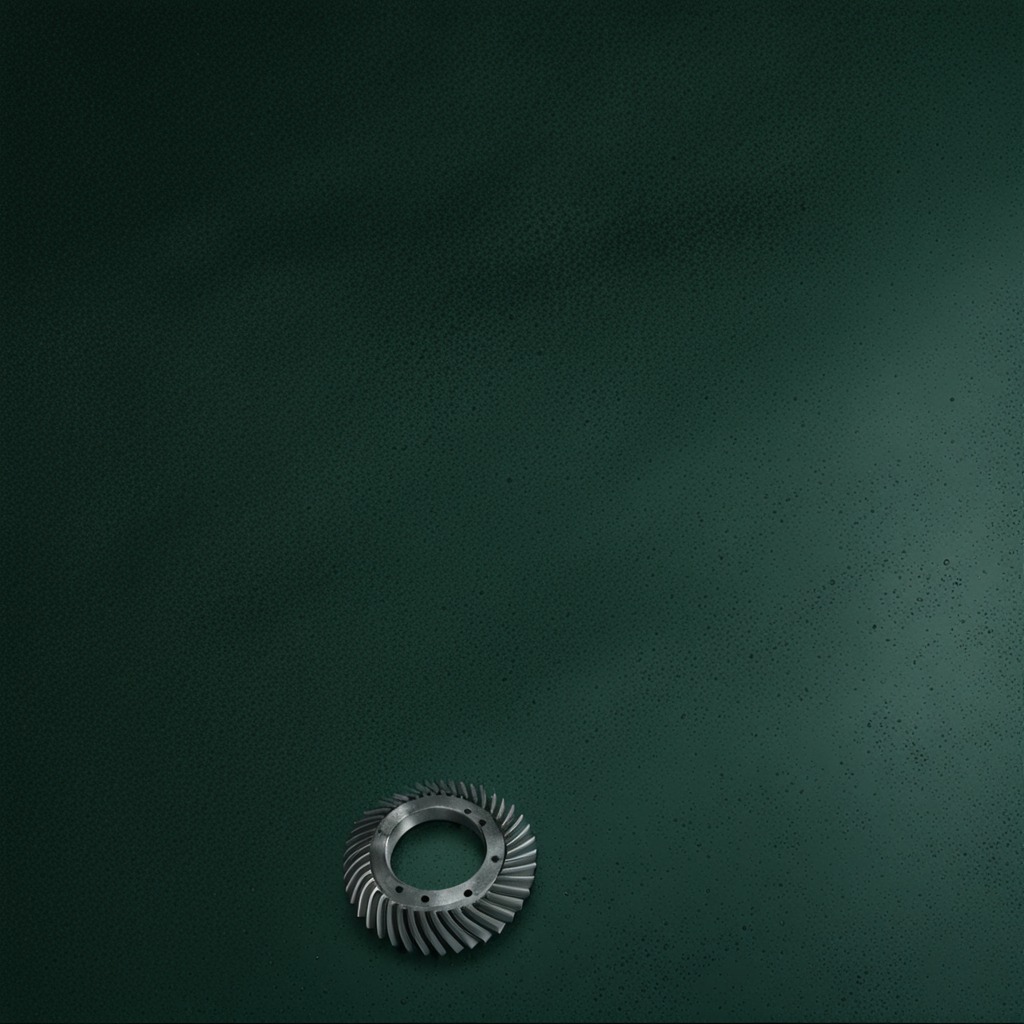
A steel gear with teeth is lying on the green rubber mat.